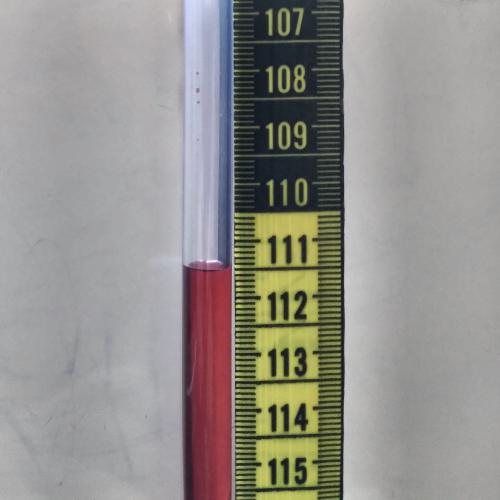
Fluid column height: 111.5 cm